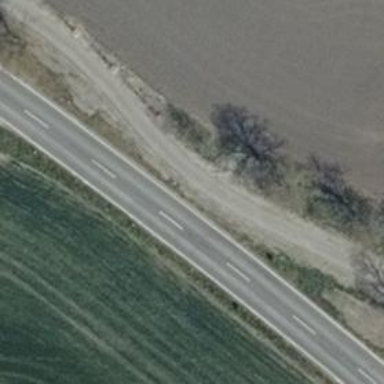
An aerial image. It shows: Secondary road with asphalt surface. There is cycle track on the right side.